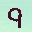
Label: 9